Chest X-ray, AP view. Patient: 46 years old, sex M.
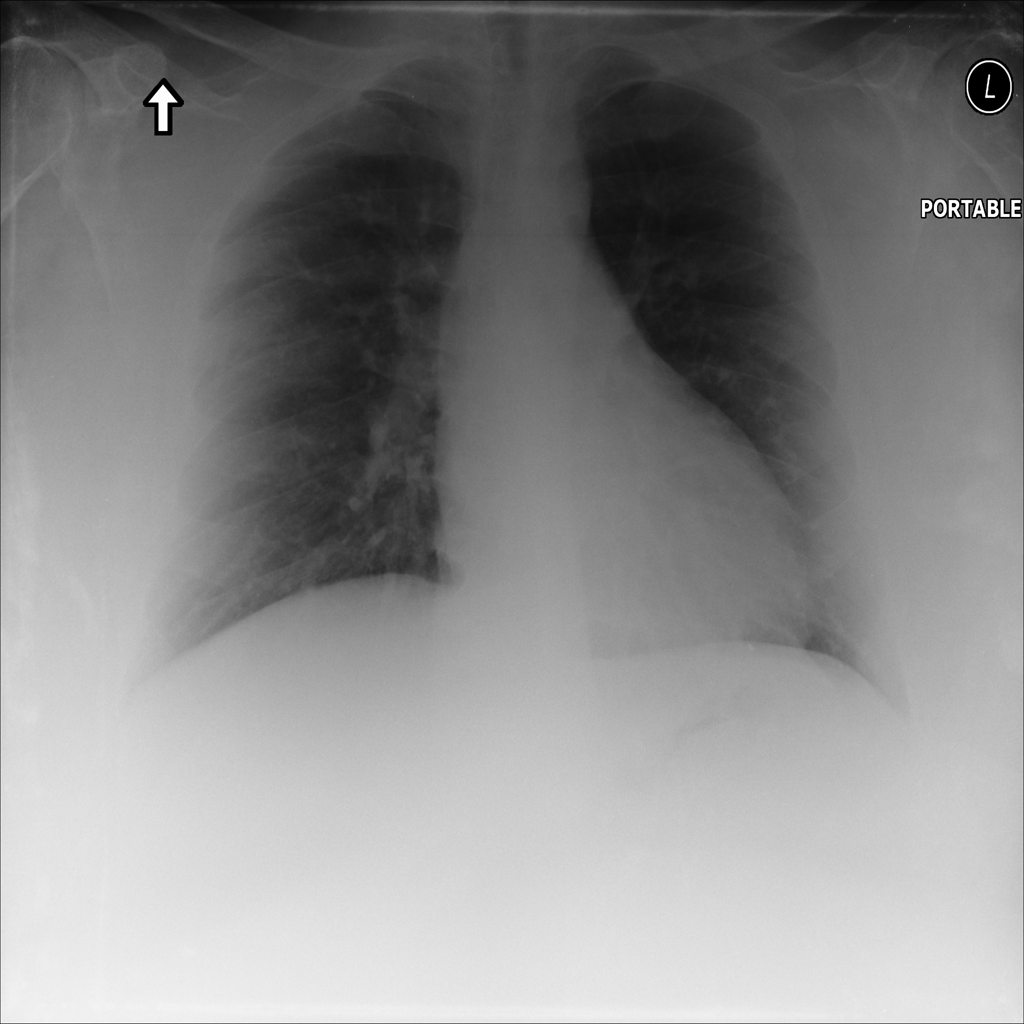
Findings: No Finding